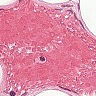
Metastatic tissue present: no